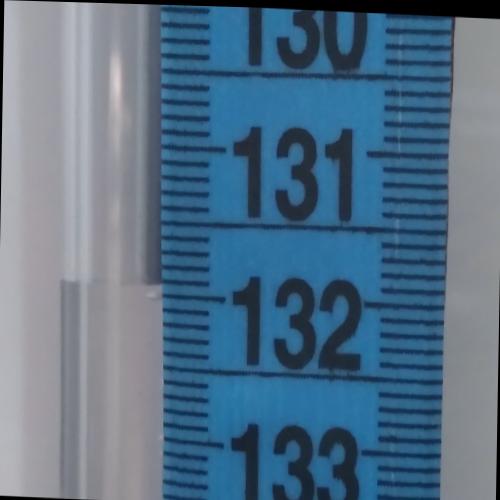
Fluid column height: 131.9 cm